Question: Like i have table like below:

Is it possible to get three posts from three category? Please help me.
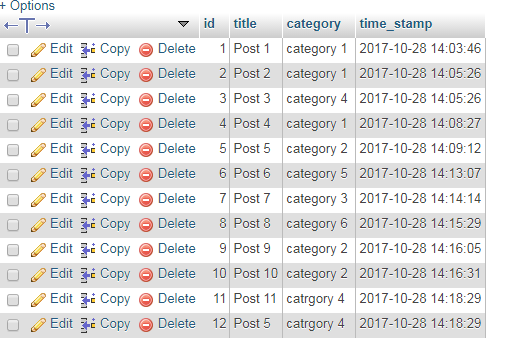
Answer: You could take the last time stamp per category -- using 'max' and 'group by' -- order them by that time stamp in descending order and take the top three with 'limit'. Finally join this result with the original records using a join condition on 'id' so you will not get more than three results, even when there are ties on the time stamp, and output those.
'tst' is the table name here:
'''
select tst.*
from tst
inner join (
select category,
max(time_stamp) time_stamp,
max(id) id
from tst
group by category
order by 2 desc
limit 3
) as topthree
on topthree.id = tst.id;
'''
See it run on <URL>